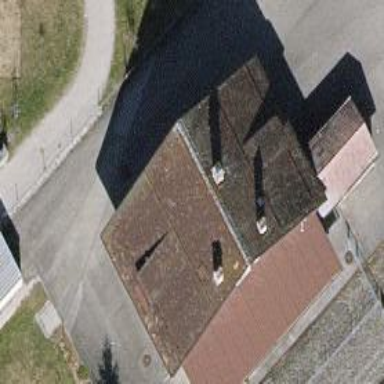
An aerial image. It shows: Building with ridged roof.